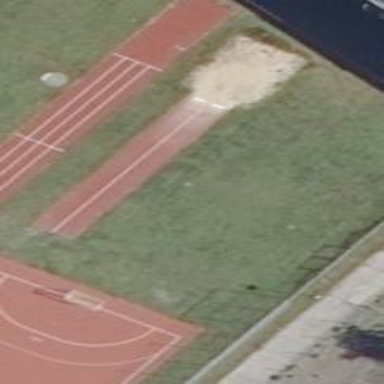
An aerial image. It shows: Athletics track located on leisure land.